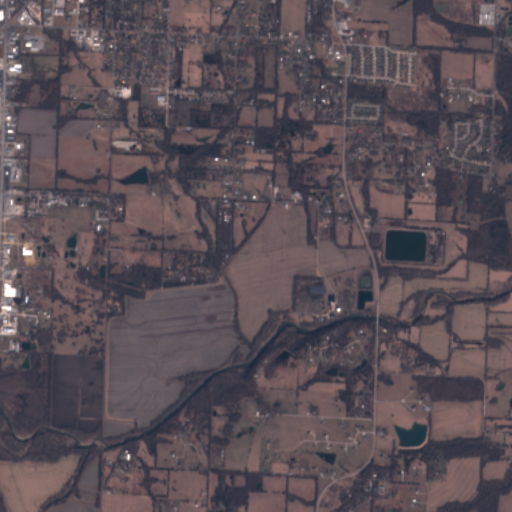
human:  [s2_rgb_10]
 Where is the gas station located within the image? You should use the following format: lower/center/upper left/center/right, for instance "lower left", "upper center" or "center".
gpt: The gas station is located in the upper left of the image.
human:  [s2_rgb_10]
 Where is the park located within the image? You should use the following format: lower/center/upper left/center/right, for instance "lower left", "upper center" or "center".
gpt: The park is located in the center left of the image.
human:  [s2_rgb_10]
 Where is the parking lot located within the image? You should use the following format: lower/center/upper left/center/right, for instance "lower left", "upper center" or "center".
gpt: The parking lot is located in the upper right of the image.
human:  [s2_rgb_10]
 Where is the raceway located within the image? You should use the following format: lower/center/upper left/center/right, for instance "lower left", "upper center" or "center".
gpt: The raceway is located in the upper right of the image.
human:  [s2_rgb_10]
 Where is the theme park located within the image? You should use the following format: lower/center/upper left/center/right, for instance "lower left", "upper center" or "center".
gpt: The theme park is located in the upper right of the image.
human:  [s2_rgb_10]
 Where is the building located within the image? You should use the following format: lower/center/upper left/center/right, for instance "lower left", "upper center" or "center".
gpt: The building is located in the upper of the image.
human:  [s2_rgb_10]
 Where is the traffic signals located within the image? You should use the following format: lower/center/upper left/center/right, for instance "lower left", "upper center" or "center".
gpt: The traffic signals is located in the upper left of the image.
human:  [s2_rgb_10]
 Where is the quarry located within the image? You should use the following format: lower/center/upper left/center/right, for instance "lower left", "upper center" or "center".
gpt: There is no quarry in the image.